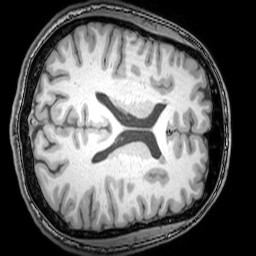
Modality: T1w
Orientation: axial
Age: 25
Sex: male
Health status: healthy
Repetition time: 0.081 s
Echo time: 0.037 s